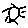
Label: sun